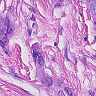
Metastatic tissue present: yes